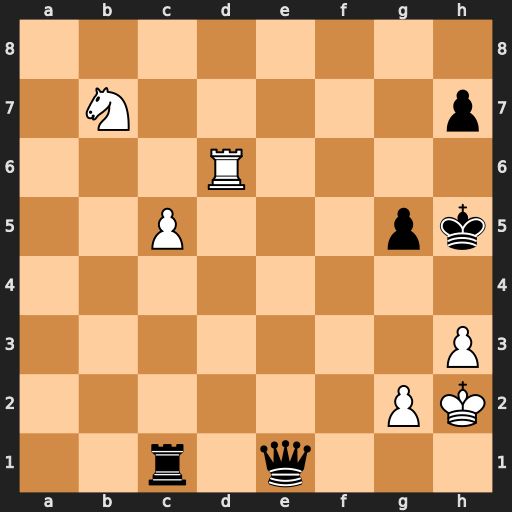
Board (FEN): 8/1N5p/3R4/2P3pk/8/7P/6PK/2r1q3
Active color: w
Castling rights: -
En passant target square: -
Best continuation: g4+ Kh4 Rh6#